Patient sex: F
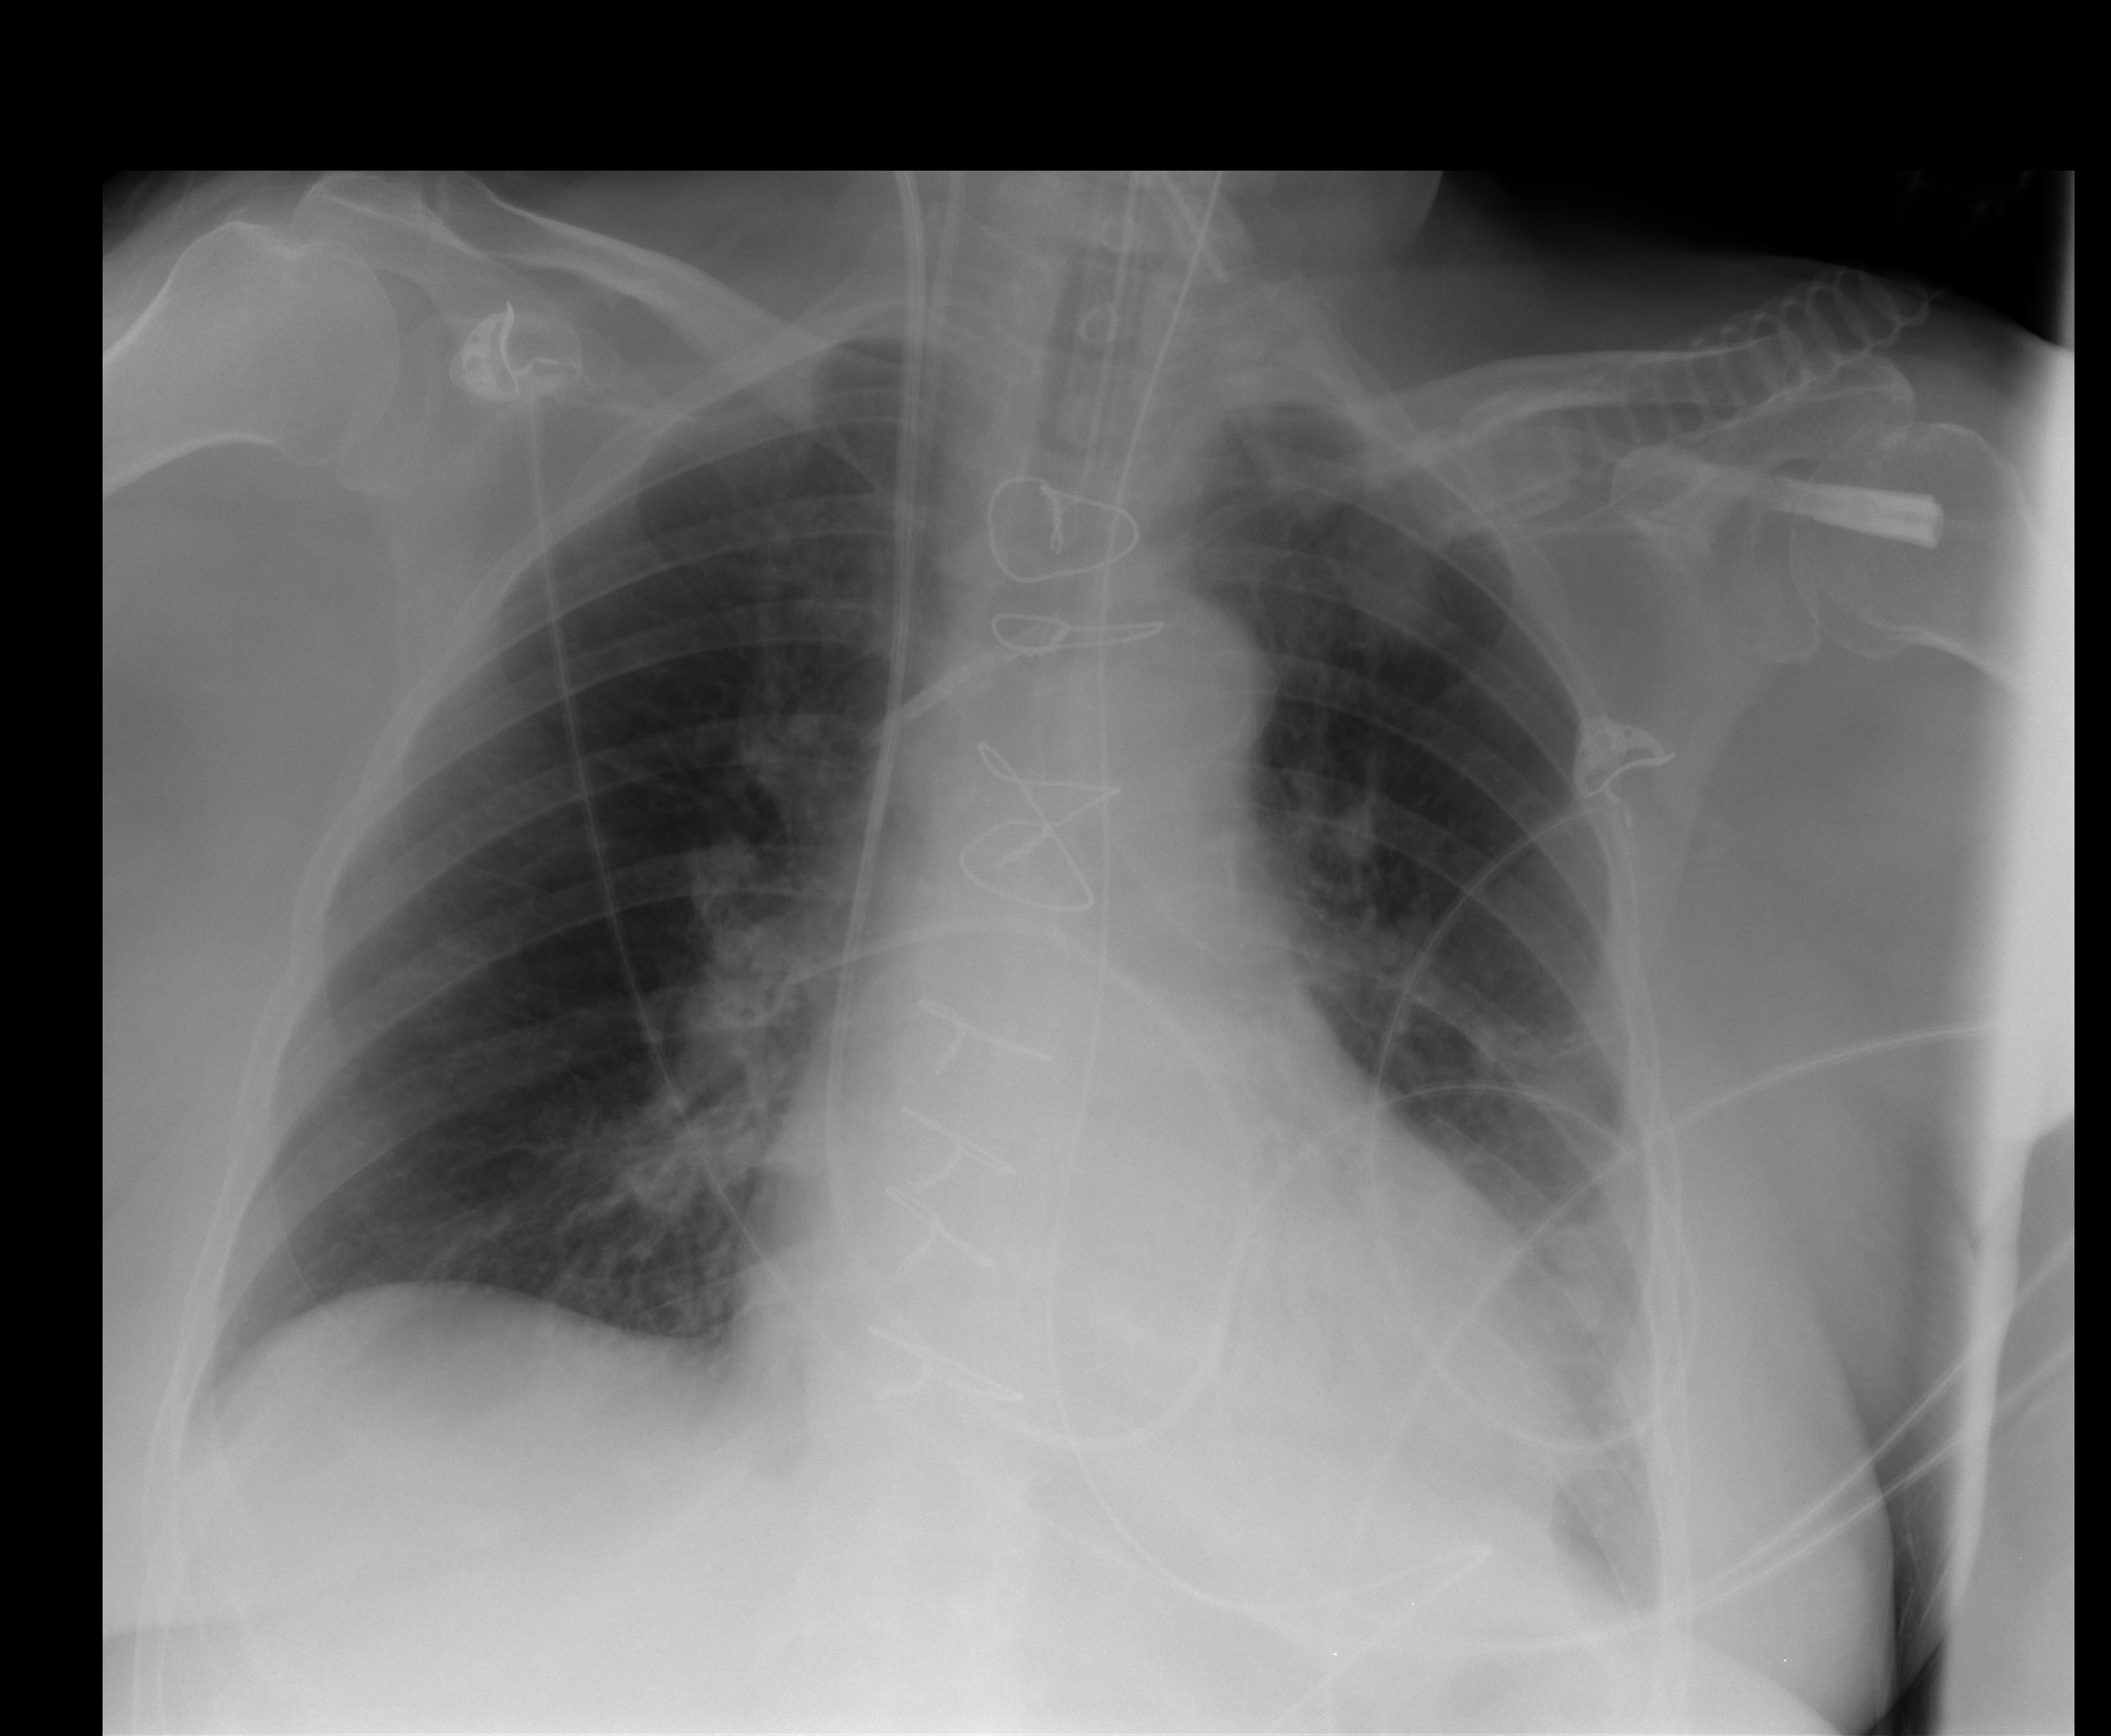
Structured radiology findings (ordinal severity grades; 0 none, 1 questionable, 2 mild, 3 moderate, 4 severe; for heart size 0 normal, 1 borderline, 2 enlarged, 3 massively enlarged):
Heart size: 2
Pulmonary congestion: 1
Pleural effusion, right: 0
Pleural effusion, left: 1
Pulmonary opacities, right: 0
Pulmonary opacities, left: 0
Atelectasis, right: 0
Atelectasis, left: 3